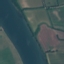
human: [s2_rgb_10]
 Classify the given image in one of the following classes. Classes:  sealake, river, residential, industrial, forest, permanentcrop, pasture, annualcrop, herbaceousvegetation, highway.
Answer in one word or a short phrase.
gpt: River